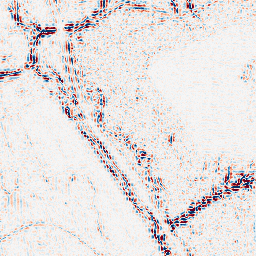
Category: wavelet
Decomposition family: wavelet_biorthogonal
Decomposition parameters: wavelet: bior4.4
level: 2
Upsampling method: cubic_mitchell
Upsampling parameters: scale: 4
Upsampling scale: 4